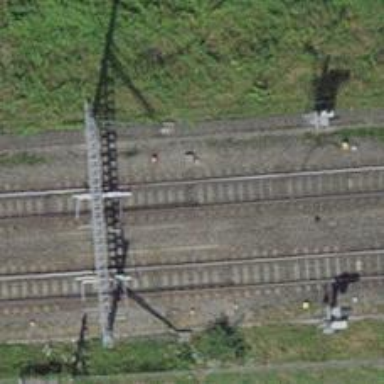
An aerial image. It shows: Railway switch.